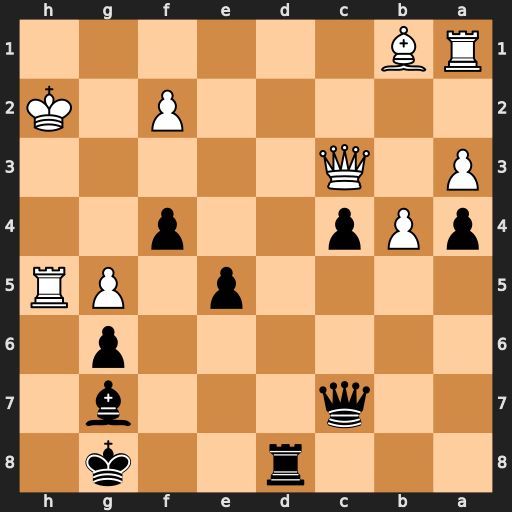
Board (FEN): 3r2k1/2q3b1/6p1/4p1PR/pPp2p2/P1Q5/5P1K/RB6
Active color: b
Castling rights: -
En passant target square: -
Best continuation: e4 Qxc4+ Qxc4